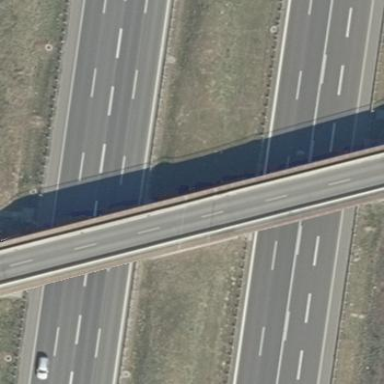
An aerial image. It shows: Arch bridge that is man-made.